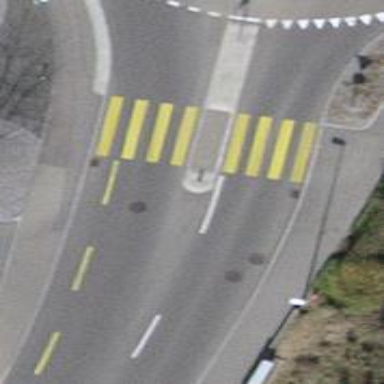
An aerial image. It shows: Marked footway crossing with center island.